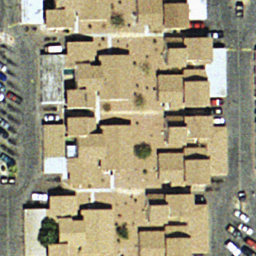
Label: residential